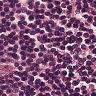
Metastatic tissue present: no